Question: I have an array - it's populated with '1's and '0's.
When "rendered" out - it looks like this:

Basically, I would like to select the lower sections (highlighted in red). Is there anyway to select just the lowest '1's?
Thanks again!
I should mention that the lowest points are random each time!
Currently I'm just selecting everything below a certain area and seeing if it's a '1' and doing what I want... Is there no better way?
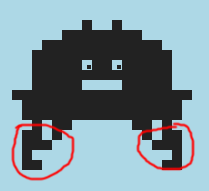
Answer: You loop through the 2d array in reverse...
'''
var lowest = [];
var threshold = 6; // find the 6 "lowest" 1's
for(var row=arr.length-1; row>=0; row--)
for(var col=arr[row].length-1; col>=0; col--)
if(arr[row][col] == 1 && threshold > 0) {
threshold--;
lowest.push({x: col, y: row});
}
'''